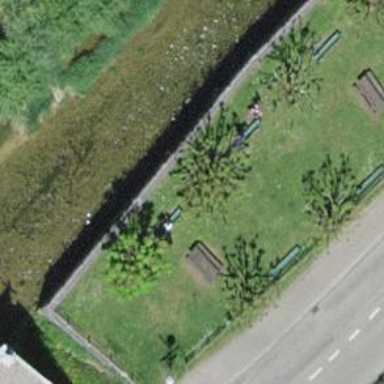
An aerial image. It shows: Bench.